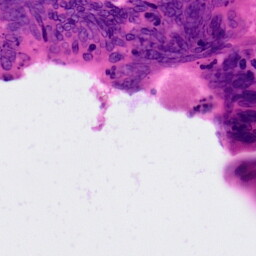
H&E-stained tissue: Colon